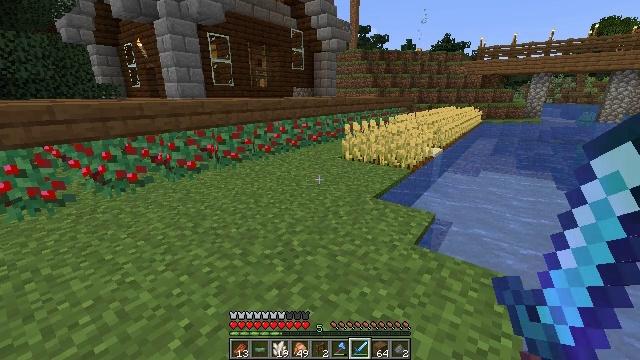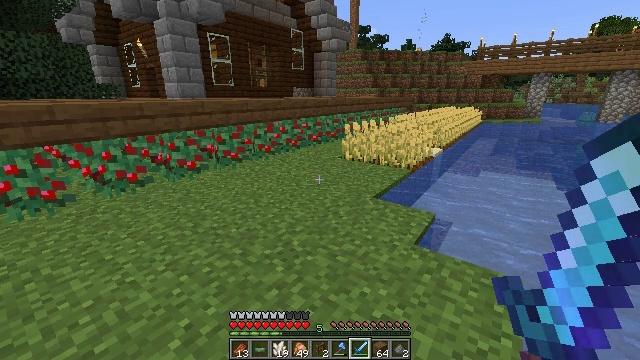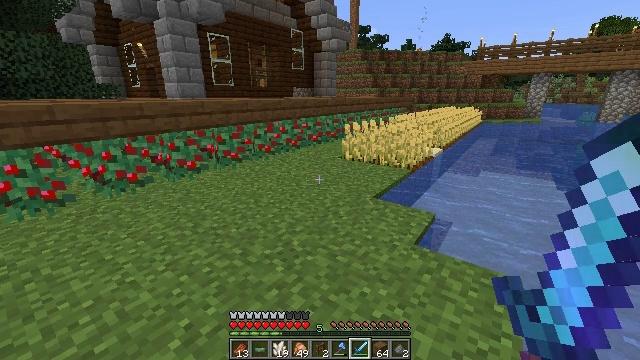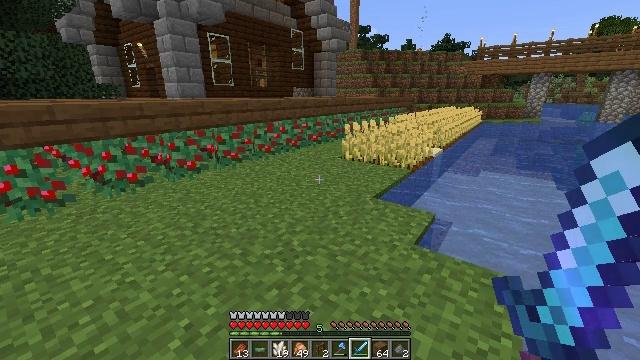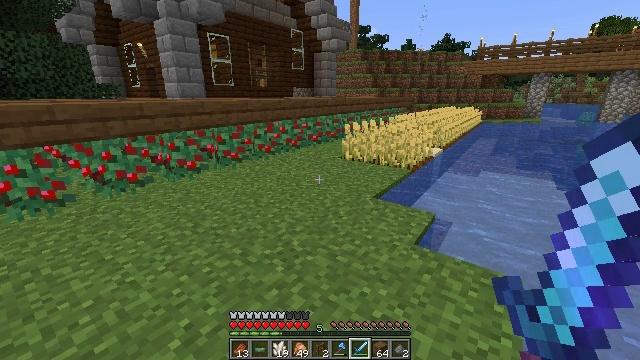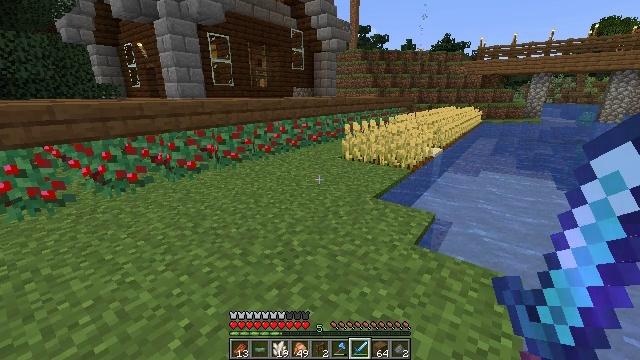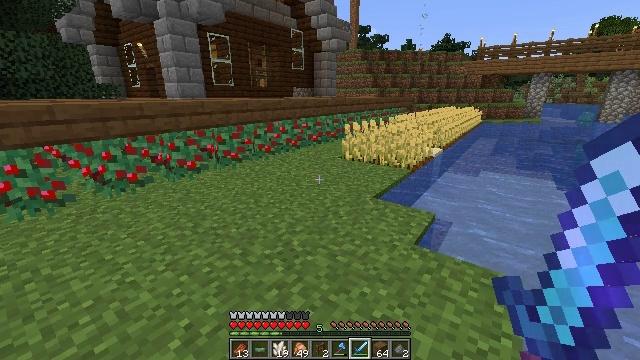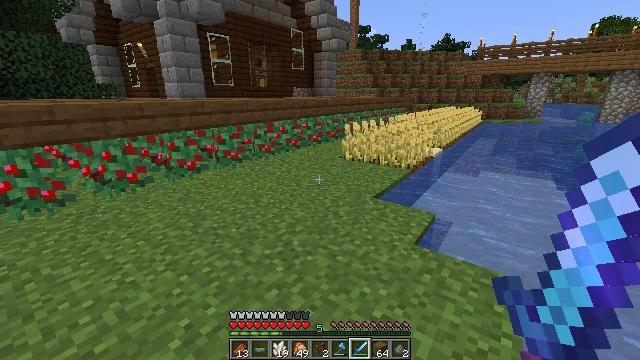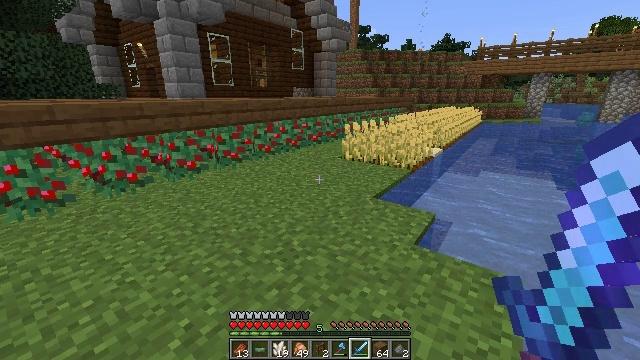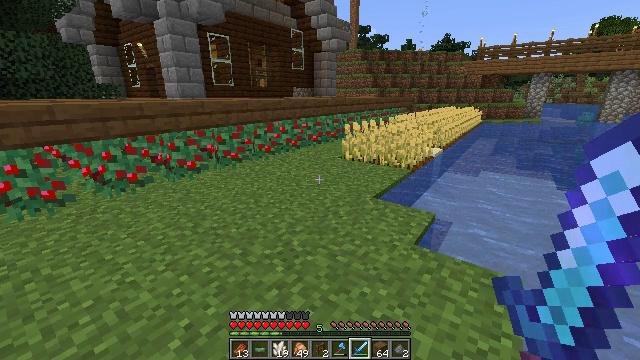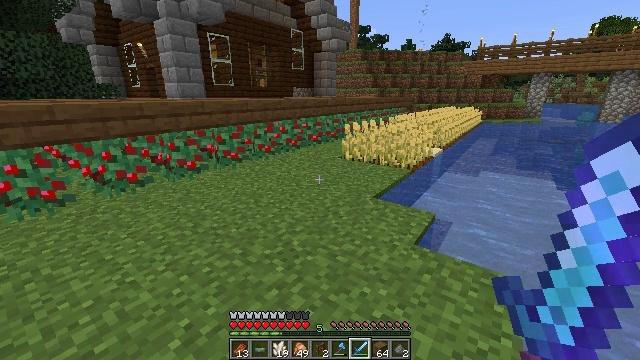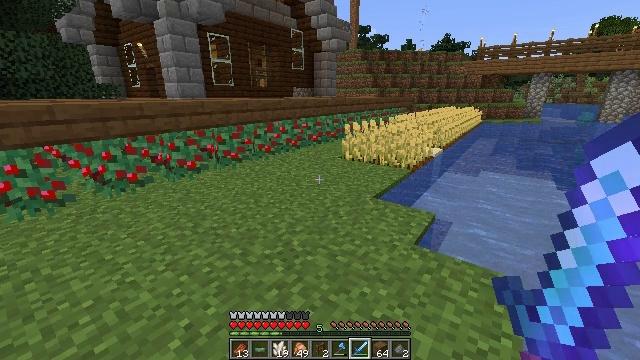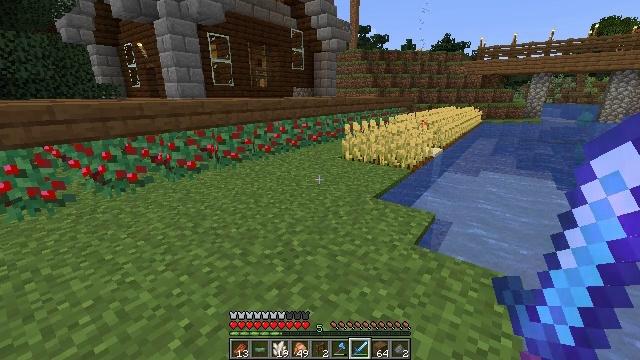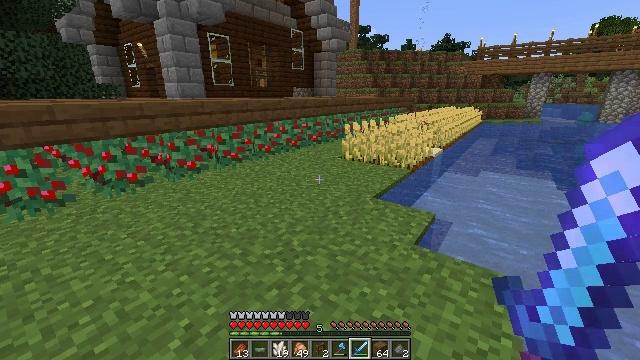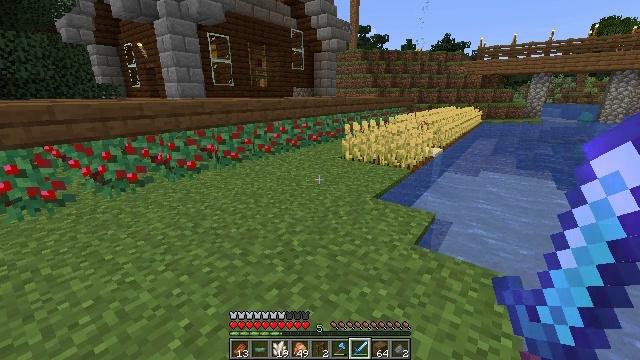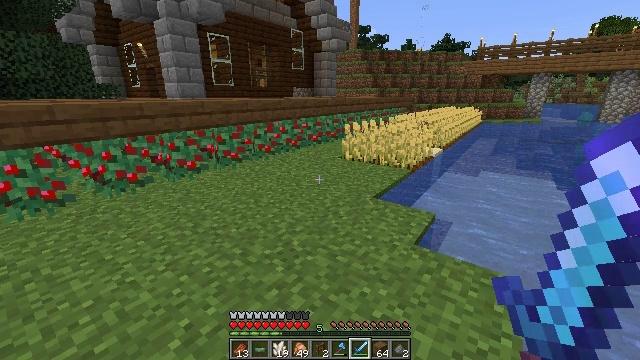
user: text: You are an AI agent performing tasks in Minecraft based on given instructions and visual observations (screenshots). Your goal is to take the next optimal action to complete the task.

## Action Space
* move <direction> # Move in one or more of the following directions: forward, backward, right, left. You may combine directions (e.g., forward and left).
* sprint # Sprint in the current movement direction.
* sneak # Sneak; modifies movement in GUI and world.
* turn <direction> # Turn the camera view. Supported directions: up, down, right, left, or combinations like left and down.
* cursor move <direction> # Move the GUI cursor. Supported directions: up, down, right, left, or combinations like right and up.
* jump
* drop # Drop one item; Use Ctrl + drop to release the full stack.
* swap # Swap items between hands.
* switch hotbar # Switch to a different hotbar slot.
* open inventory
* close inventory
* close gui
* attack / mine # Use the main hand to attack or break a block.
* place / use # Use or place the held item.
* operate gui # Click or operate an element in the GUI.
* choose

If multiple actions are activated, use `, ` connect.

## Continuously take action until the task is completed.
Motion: motion action
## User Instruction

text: Break the mature wheat plants.
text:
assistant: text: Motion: no_op
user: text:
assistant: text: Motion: no_op
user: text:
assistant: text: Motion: no_op
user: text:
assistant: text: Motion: no_op
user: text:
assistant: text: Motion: no_op
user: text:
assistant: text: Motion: no_op
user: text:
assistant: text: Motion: no_op
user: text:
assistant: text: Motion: no_op
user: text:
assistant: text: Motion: no_op
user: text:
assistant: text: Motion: no_op
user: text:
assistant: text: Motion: no_op
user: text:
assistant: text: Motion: no_op
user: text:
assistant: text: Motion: no_op
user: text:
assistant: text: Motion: no_op
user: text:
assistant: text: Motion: no_op
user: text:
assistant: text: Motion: no_op
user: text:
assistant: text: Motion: no_op
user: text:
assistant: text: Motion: no_op
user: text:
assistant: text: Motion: no_op
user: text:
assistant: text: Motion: no_op
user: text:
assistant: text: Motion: no_op
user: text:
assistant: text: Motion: no_op
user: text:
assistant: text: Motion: no_op
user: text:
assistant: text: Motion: no_op
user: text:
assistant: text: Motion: no_op
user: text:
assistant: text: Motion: no_op
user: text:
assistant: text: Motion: no_op
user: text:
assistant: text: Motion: no_op
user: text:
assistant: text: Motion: no_op
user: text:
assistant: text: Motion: no_op